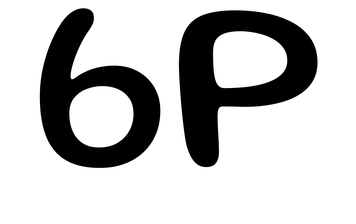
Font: Gluten_Regular